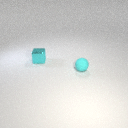
small cyan metal cube to the left of small cyan rubber sphere